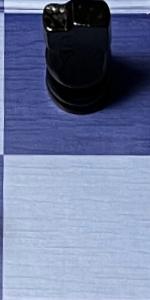
Label: Empty